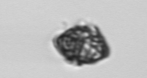
Label: Kryptoperidinium_triquetrum